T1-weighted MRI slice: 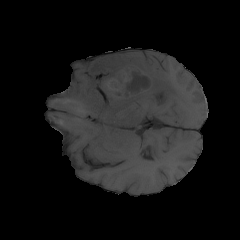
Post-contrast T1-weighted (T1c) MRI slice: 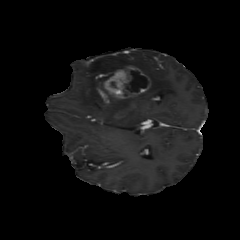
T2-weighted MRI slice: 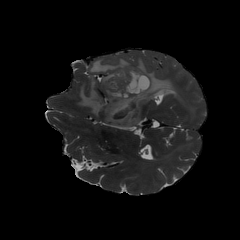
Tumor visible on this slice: yes